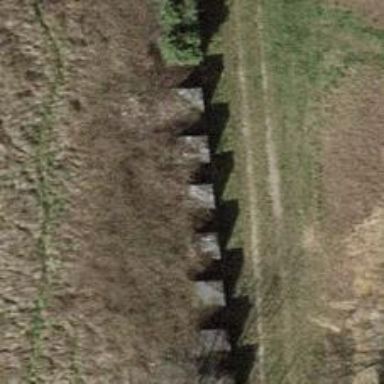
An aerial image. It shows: Block barrier.